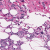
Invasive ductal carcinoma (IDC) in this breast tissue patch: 0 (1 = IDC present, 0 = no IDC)